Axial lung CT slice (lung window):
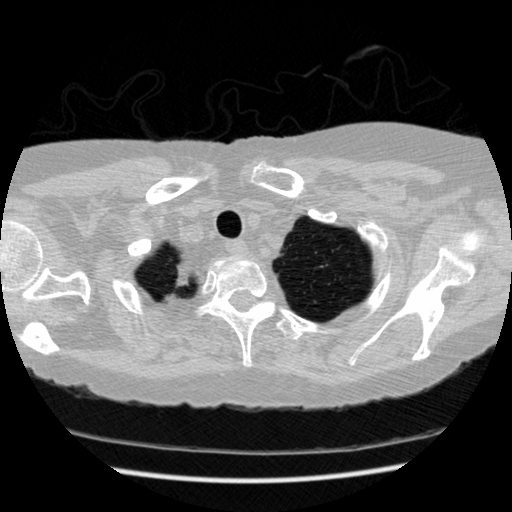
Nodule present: no